Question: I try to implement SAML 2.0 SP-initiated SSO into my application(my application is Service Provider). Scheme of this process is shown in the image below(from wiki).

How I can remember target resource URL ( on scheme) and later use it on ? I have only one idea about it: save that URL on server by AuthRequest id on and get it by that id on . Is that the right way or not?
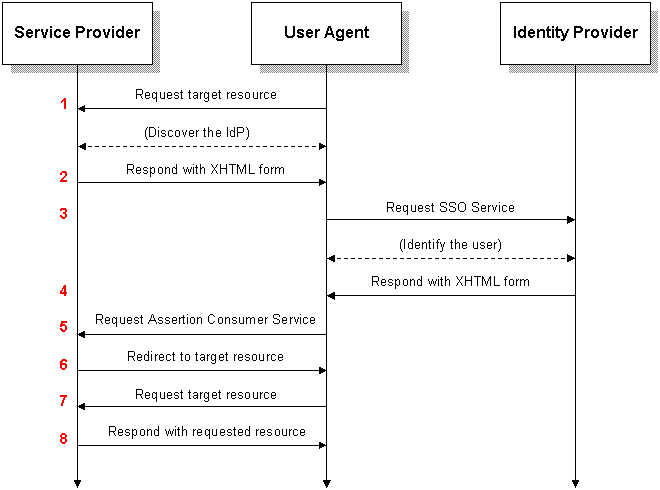
Answer: A relay state parameter can be sent along with the request for SSO service (AuthnRequest). This will be passed back to the SP it the Request Assertion Consumer Service.
You can use this to store the target URL, similarlyto <URL>.